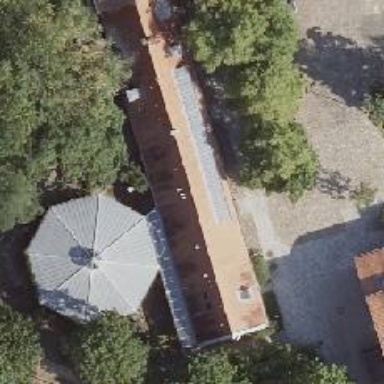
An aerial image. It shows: Canteen.